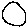
Label: circle